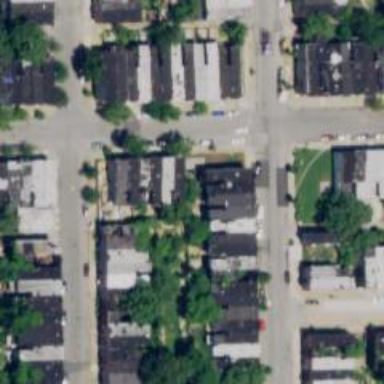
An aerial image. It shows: Alley classified as service road.